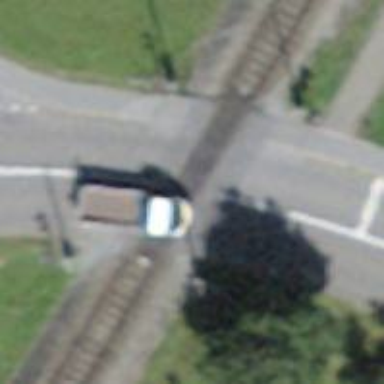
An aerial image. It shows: Level crossing along the railway.